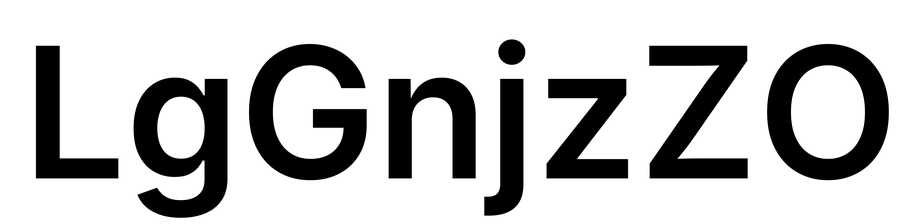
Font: Inter_SemiBold